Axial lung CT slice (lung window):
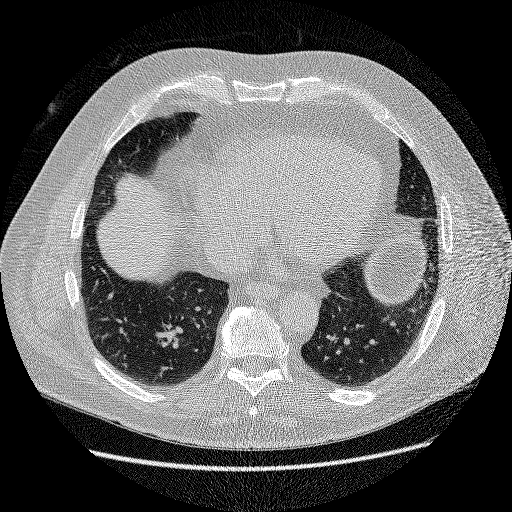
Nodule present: no